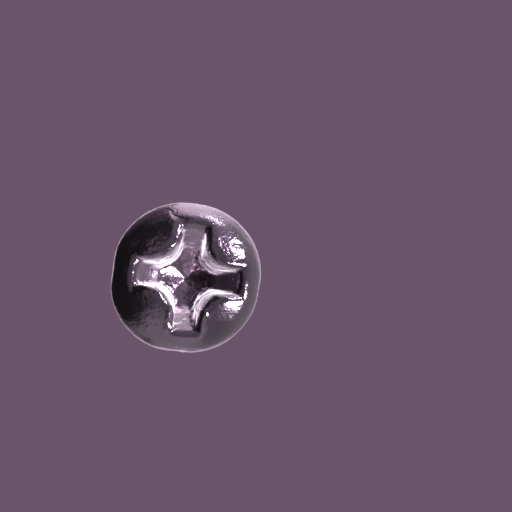
Label: screw